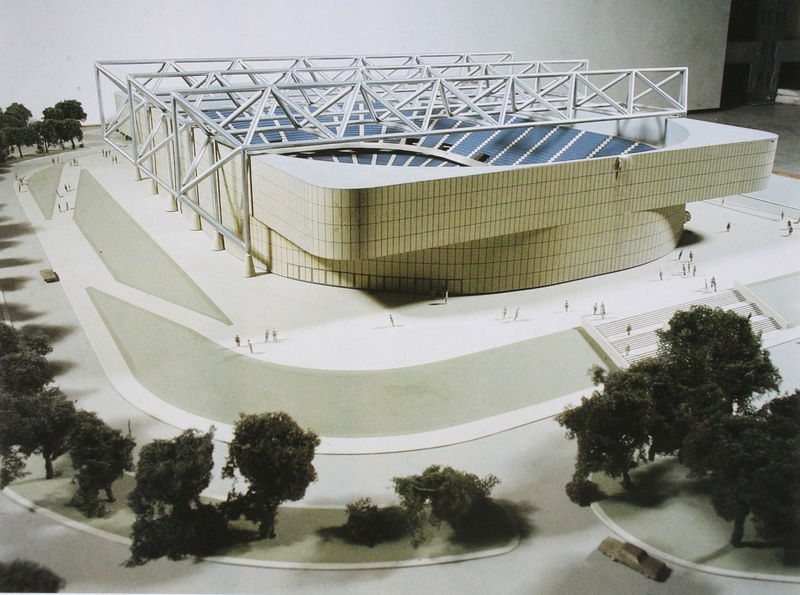
Titel: Modellansicht
Künstler: Helmut Jahn
Standort: Kansas City (Missouri)
Institution: R. Crosby Kemper Memorial Arena
Schlagwörter: blau, schatten, weiß, bäume, grün, menschen, licht, strasse, weg, architektur, gitter, wege, pflanzen, oval, rund, modell, passanten, tribüne, weis, auto, staffage, treppe, streifen, metall, arena, halle, foto, fotografie, photographie, fliesen, photo, farbfoto, konstruktion, stahl, träger, stadion, anischt, gitterträger, schwimmhalle